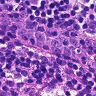
Metastatic tissue present: no